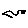
Label: bird